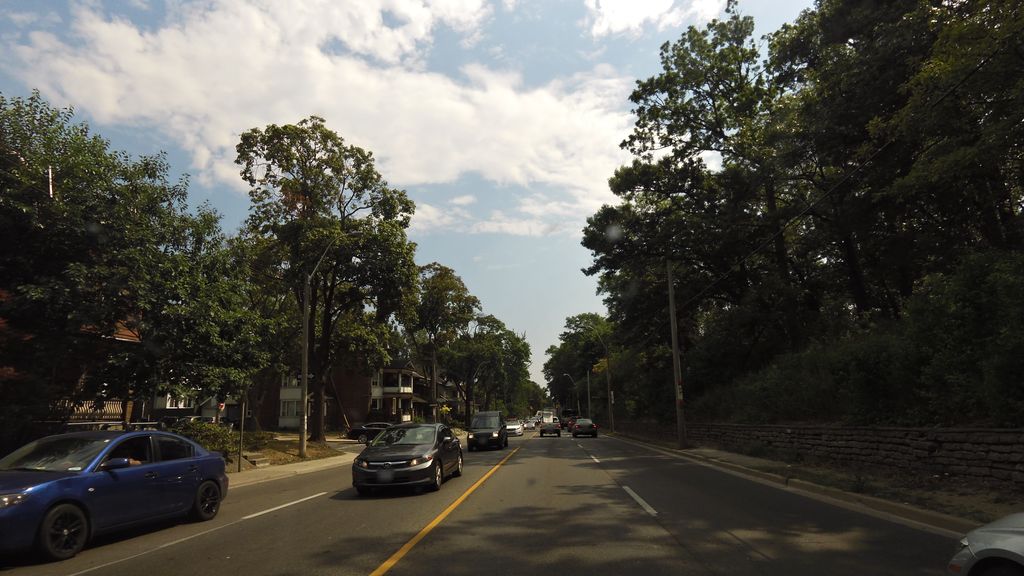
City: toronto